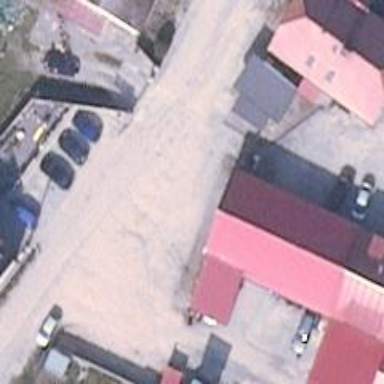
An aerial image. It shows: Manufacturing building.